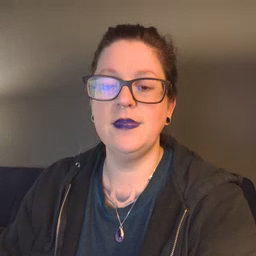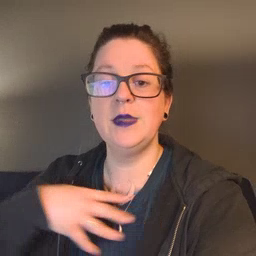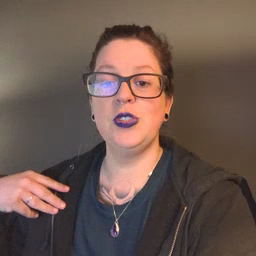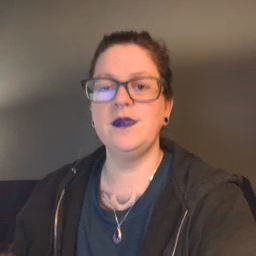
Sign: zebra